Question: I am developing an app that contains a UIWebView. I want the user to be able to click on a UIButton (or UIButtonBarItem) that will trigger a div element within the UIWebView to toggle on and off (using jQuery - '$('shade').toggle();'). Is this possible?
UIWebView = 'forumIndex'
UIButtonBarItem = 'forumMenuTrigger'
The id of the div inside of the UIWebView = '#shade'

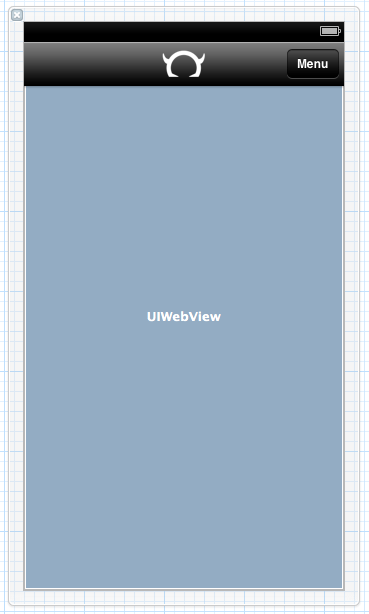
Answer: In the handler for 'UIButton', you need to somehow grab the reference of the 'UIWebView'. I assume you can do that on your own.
Let 'forumIndex' be the name of the 'UIWebView'. Use <URL> method to inject JavaScript into the 'UIWebView'.
'''
[forumIndex stringByEvaluatingJavaScriptFromString: @"$('#shade').toggle();"];
'''